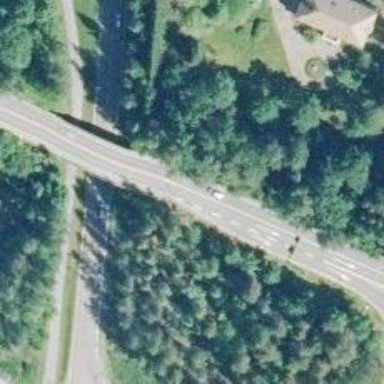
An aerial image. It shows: Trunk highway.